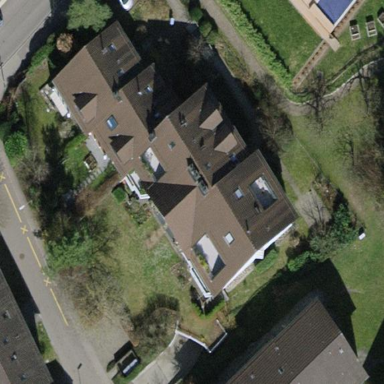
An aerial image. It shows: Gabled roof apartments building.